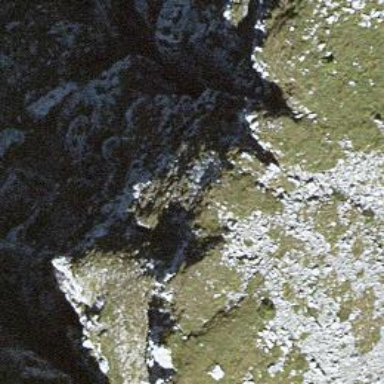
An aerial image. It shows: Natural cliff.